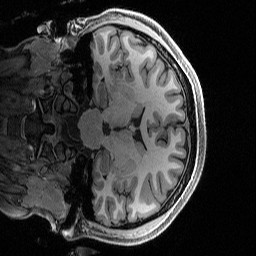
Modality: T1w
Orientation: coronal
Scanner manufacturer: siemens
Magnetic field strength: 3 T
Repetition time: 2.5 s
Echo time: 0.0029 s